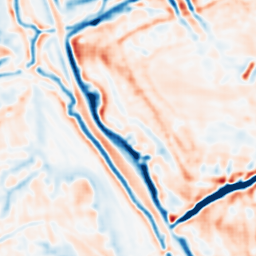
Category: multiscale
Decomposition family: dog
Decomposition parameters: sigma_low: 2
sigma_high: 5
Upsampling method: sinc_blackman
Upsampling parameters: scale: 8
kernel_size: 16
Upsampling scale: 8